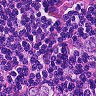
Metastatic tissue present: yes